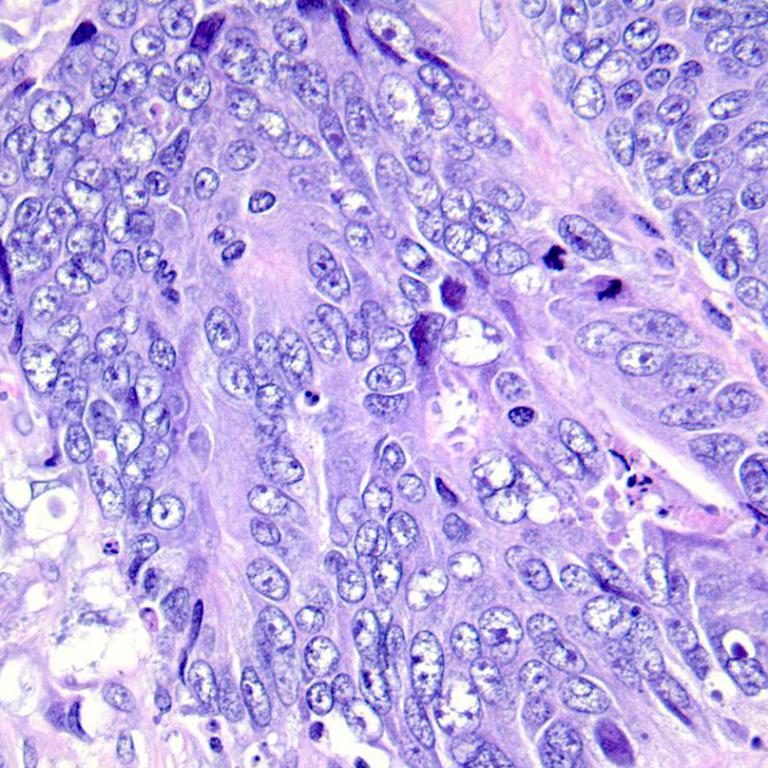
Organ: colon
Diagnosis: adenocarcinomas